Question: I am trying to do a Regular Expression search on string assigned to the HTML content of web search. The pattern I am trying to match has the following format 'HQ 12345' the second fragment could also start with a letter so 'HQ A12345' is also a possibility. As shown in the code below the regex pattern I am using is '"HQ .*[0-9]"'.
Problem is when i run the regex search the pattern matched is not just 'HQ 959693' but also includes the rest of the html file content as shown in the snapshot of the message box below.
'''
Sub Test()
Dim mystring As String
mystring = getHTMLData("loratadine")
Dim rx As New RegExp
rx.IgnoreCase = True
rx.MultiLine = False
rx.Global = True
rx.Pattern = "HQ .*[0-9]"
Dim mtch As Variant
For Each mtch In rx.Execute(mystring)
Debug.Print mtch
MsgBox(mtch)
Next
End Sub
Public Function getHTMLData (ByVal name As String) As String
Dim XMLhttp: Set XMLhttp = CreateObject("MSXML2.ServerXMLHTTP")
XMLhttp.setTimeouts 2000, 2000, 2000, 2000
XMLhttp.Open "GET", "http://rulings.cbp.gov/results.asp?qu=" & name & "&p=1", False
XMLhttp.send
If XMLhttp.Status = 200 Then
getHTMLData = XMLhttp.responsetext
Else
getHTMLData = ""
End If
End Function
'''
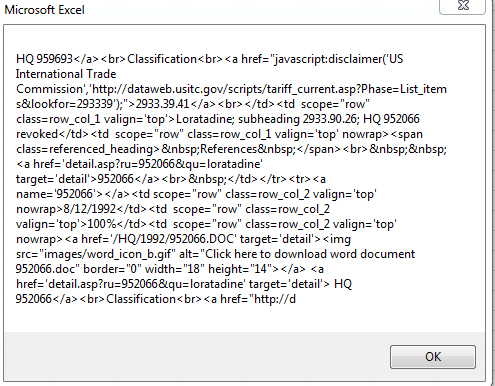
Answer: Use '?' to specify non-greedy, otherwise the match will consume up until the last digit of the entire string. Also, you are only matching one digit occurrence. Add a '+' to specify "one or more" so it will match your goal:
'''
HQ .*?[0-9]+
'''
Alternatively, you can try to use a negated character class like so:
'''
HQ [^0-9]*[0-9]+
'''
Or you can even simplify it further:
'''
HQ [^\d]*\d+
'''